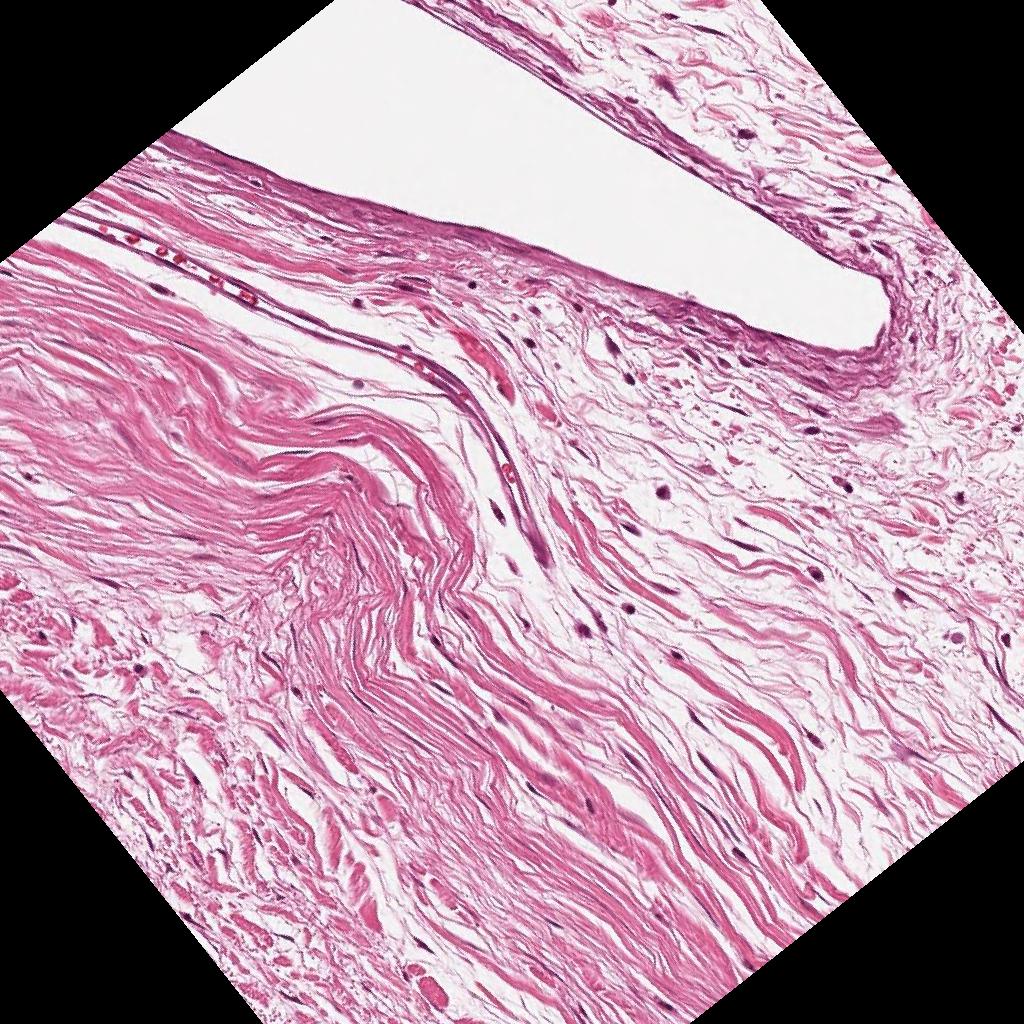
Label: Non-Tumor